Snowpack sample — Loveland Pass, Silver Plume, Colorado, USA (2/11/26, 12:00 PM MST)
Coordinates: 39.663, -105.886
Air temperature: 35 °F
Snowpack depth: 82 cm
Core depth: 10 cm
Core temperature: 17.6 °F
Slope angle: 13°, slope face: 12°
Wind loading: high
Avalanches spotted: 1
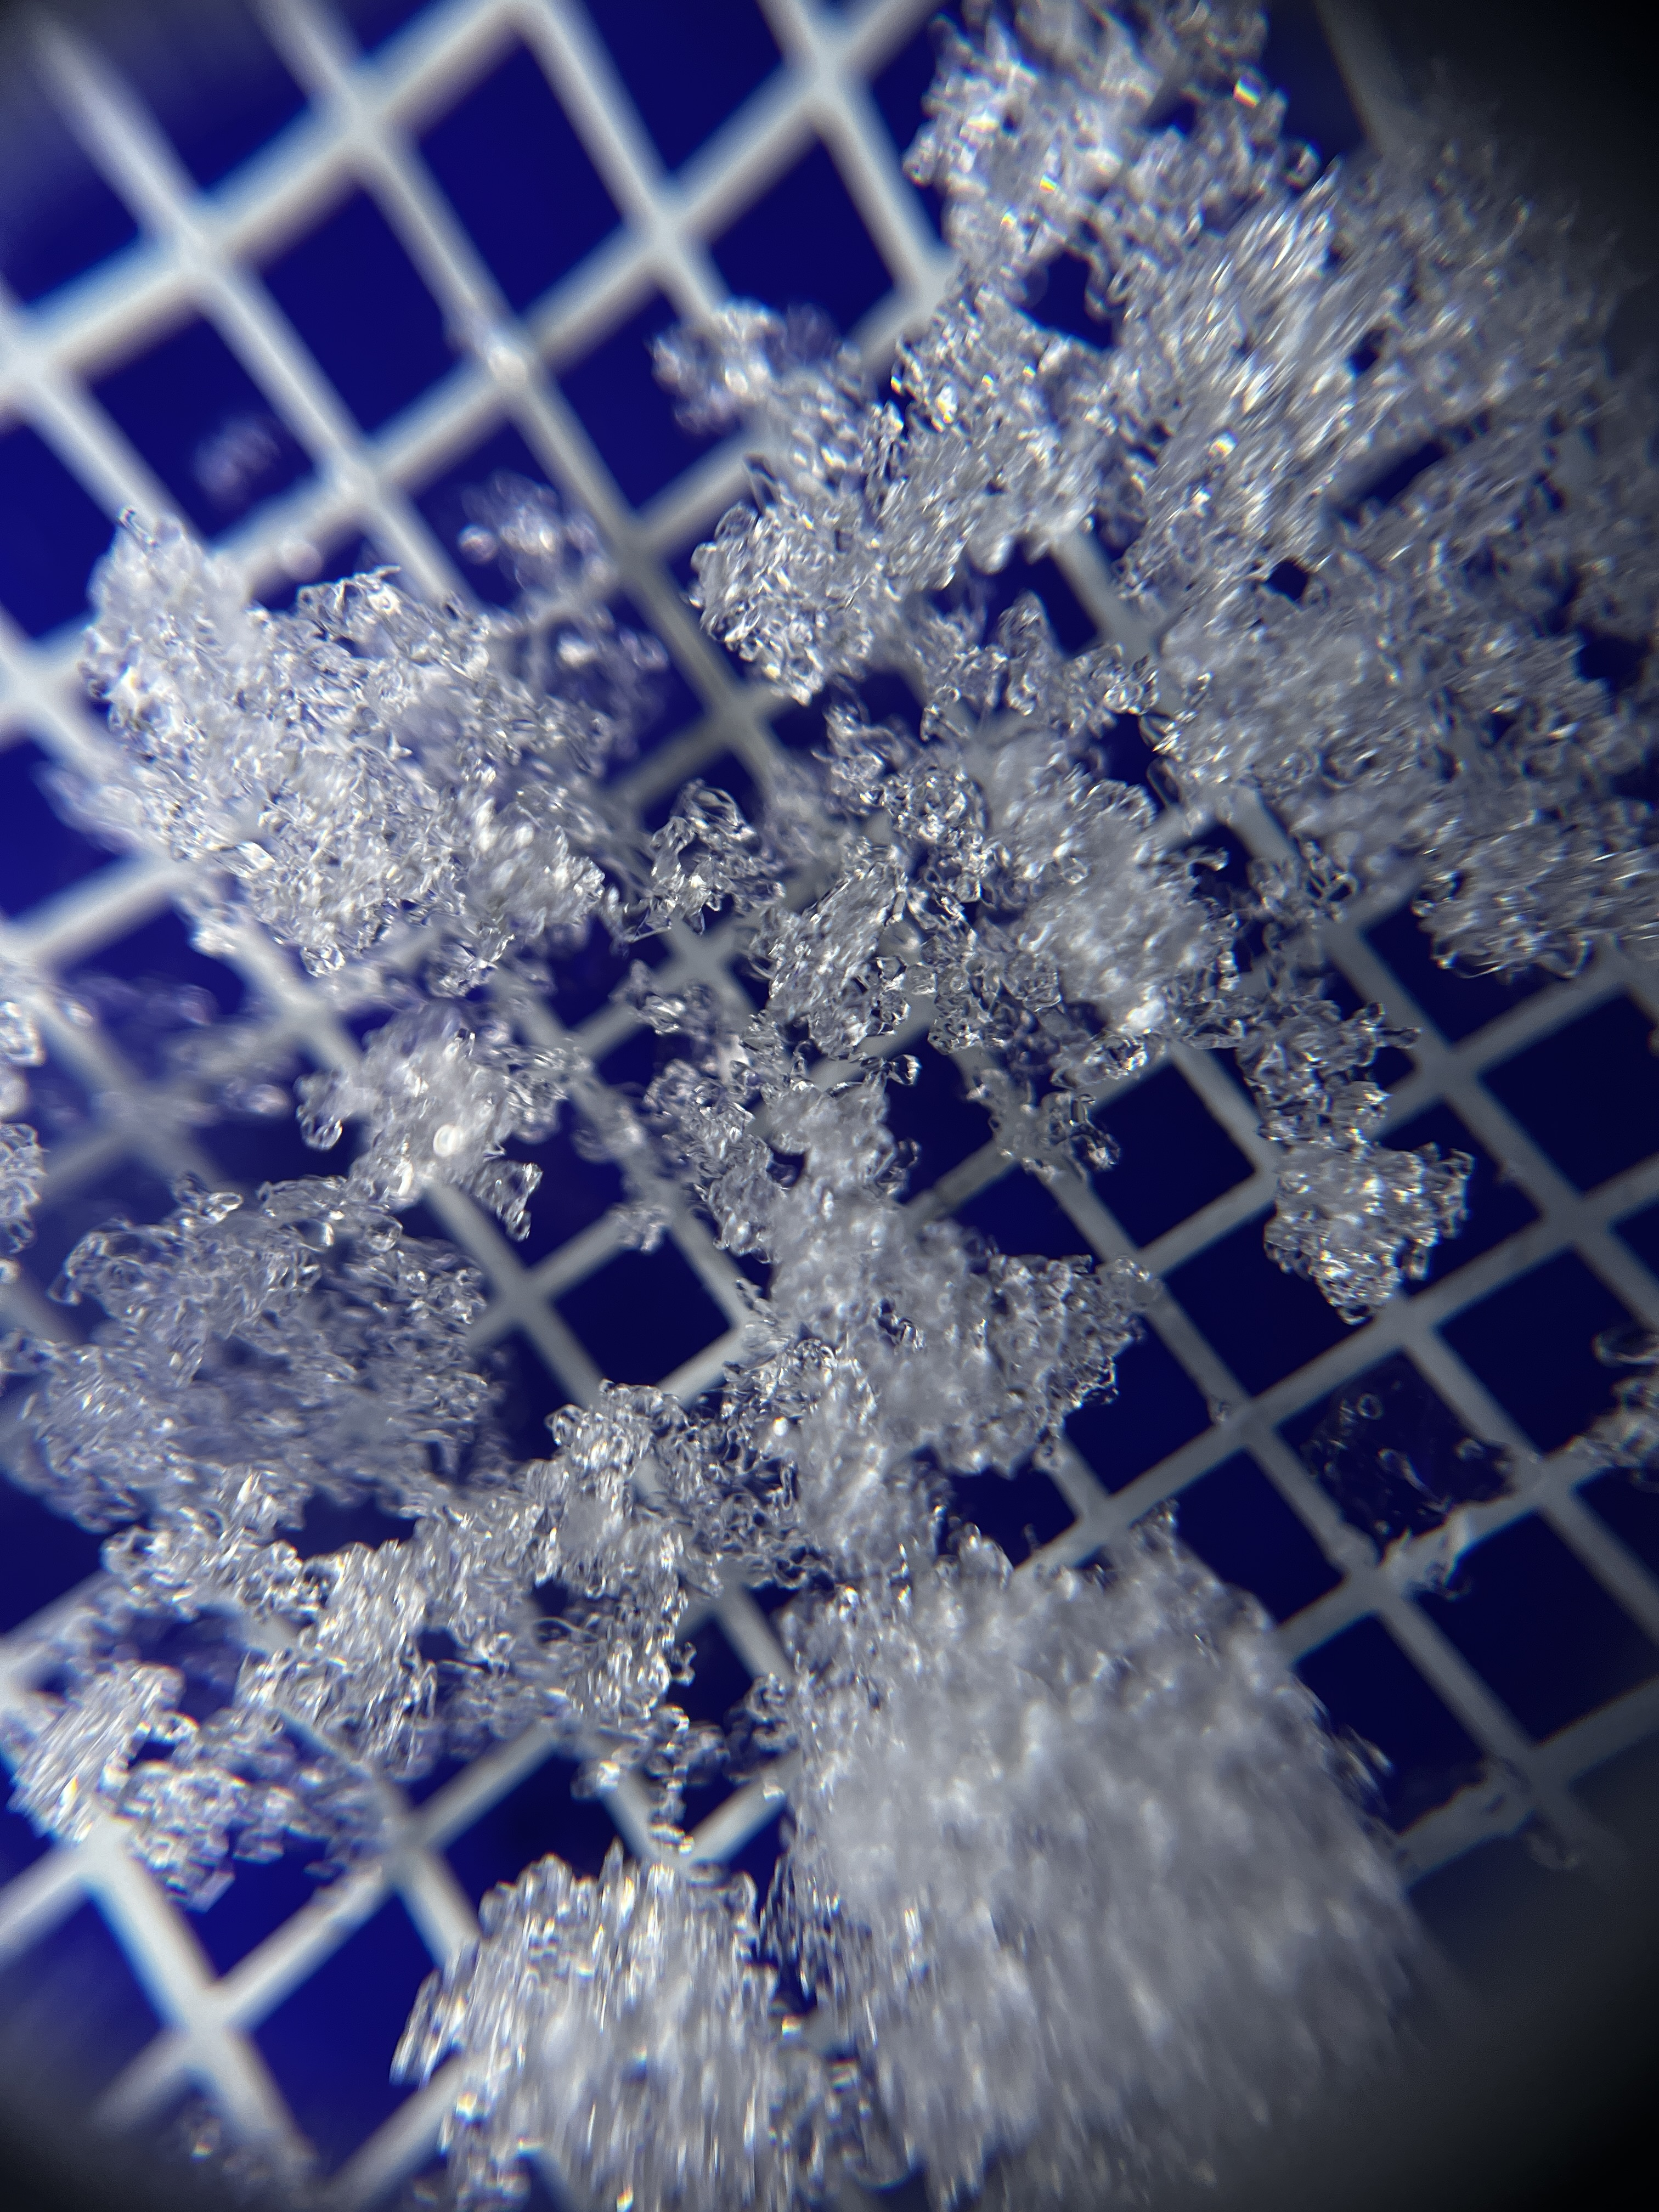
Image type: magnified_profile
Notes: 1 small avalanche spotted on the north side of the bowl, lots of wind loading